I will show an image sequence of human cooking. I have annotated the images with numbered circles. Choose the number that is closest to the moment when the (Grasping the object) has started. You are a five-time world champion in this game. Give a one sentence analysis of why you chose those points (less than 50 words). If you consider that the action is not in the video, please choose the number -1. Provide your answer at the end in a json file of this format: {"points": []}
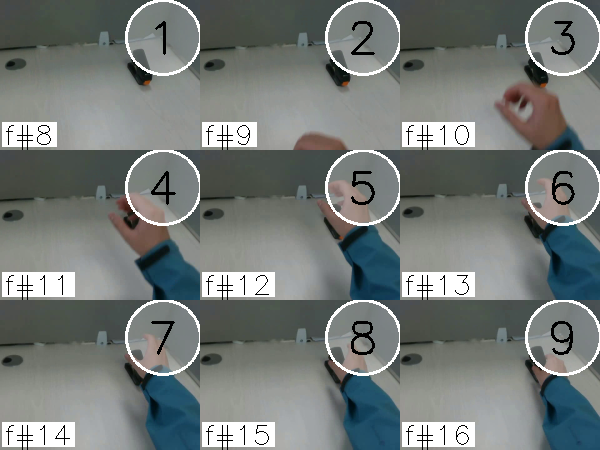
Frame 9 shows the clearest moment of hand-object contact.
{"points": [9]}